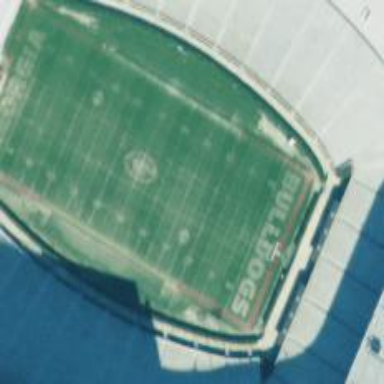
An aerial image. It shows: American football pitch with grass surface.